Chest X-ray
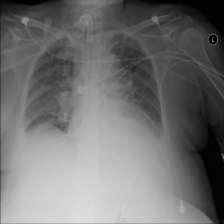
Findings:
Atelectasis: negative
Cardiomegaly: negative
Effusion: positive
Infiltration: positive
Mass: negative
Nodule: negative
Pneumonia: negative
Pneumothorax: negative
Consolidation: negative
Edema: negative
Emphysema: negative
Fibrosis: negative
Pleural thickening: negative
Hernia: negative